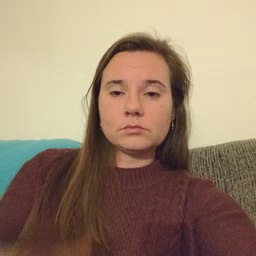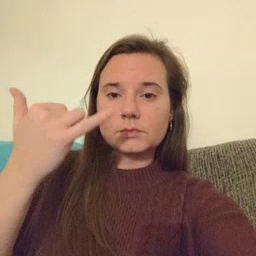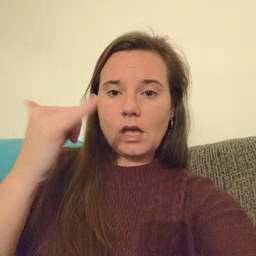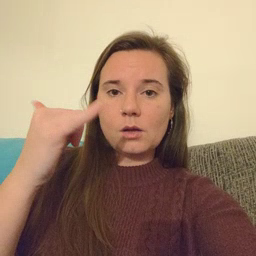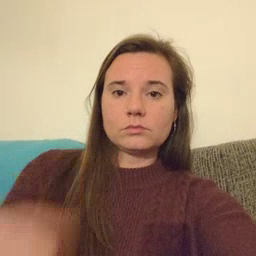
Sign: yellow